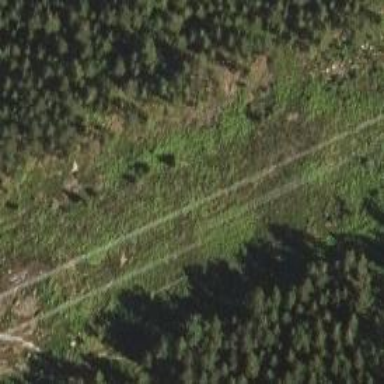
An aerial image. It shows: Path.